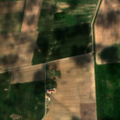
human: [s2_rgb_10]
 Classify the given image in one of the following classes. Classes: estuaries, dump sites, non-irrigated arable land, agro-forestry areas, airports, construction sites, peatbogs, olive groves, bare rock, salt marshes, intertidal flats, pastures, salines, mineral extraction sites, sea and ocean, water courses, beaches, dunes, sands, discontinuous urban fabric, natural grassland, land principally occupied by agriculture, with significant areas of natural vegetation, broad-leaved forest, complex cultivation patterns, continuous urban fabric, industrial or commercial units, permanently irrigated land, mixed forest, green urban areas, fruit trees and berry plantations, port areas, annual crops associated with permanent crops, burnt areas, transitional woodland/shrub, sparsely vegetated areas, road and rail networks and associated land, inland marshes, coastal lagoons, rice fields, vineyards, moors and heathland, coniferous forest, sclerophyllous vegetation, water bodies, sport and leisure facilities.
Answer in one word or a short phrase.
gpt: non-irrigated arable land, broad-leaved forest